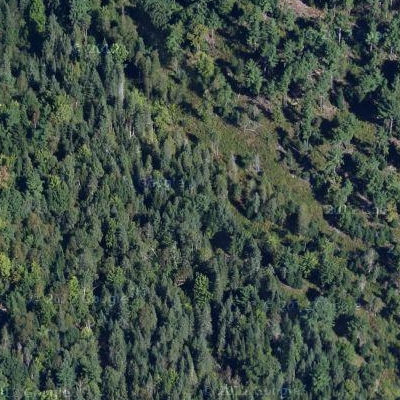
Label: Forest